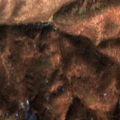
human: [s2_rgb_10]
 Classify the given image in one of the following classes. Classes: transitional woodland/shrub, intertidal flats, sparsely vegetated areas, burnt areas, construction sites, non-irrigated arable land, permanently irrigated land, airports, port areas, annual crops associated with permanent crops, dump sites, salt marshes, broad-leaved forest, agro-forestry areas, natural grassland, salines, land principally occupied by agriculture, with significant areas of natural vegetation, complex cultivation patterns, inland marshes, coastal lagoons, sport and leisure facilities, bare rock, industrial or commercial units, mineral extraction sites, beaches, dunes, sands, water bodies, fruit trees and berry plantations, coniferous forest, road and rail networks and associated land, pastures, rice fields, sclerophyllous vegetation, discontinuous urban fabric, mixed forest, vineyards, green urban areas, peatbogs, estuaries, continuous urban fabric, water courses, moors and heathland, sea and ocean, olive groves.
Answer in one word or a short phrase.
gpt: broad-leaved forest, transitional woodland/shrub